Заголовок газетной статьи: Со скоростью 130 тысяч километров в час прочь от Земли (Борис Лысенко, «Известия», 21 февраля 1995) «Два ветерана американской космонавтики снова и снова удивляют своими неожиданными резервами энергии во время полета из Солнечной системы в карусель Млечного пути. В $1972$ и $1973$ годах с Земли к центру Млечного пути отправились два американских зонда — «Пионер-10» и «Пионер-11». Зонды летят по орбите, двигаясь по которой смогут вернуться на Землю лишь через $250$ миллионов лет. За прошедшие двадцать с лишним лет оба «Пионера» благополучно прошли астероидный пояс и со скоростью $130$ тысяч километров в час удаляются от Солнечной системы и находятся на расстоянии десяти миллиардов километров. Из-за огромного расстояния сигналы от спутников поступают на Землю с опозданием на $12$ часов. Космические корабли будут функционировать до тех пор, пока не иссякнут термоэлектрические генераторы, вырабатывающие энергию. В целях экономии на борту кораблей в рабочем состоянии находятся лишь жизненно важные приборы. Зонды измеряют «солнечный ветер», выясняют влияние гравитации на систему внешних планет, а также ищут доказательство наличия так называемых гравитационных волн, которые со скоростью света распространяют поле тяготения небесных тел. На случай встречи в бесконечных пространствах Вселенной с инопланетянами ученые из НАСА на борту «Пионера» прикрепили таблицу, на которой изображены мужчина и женщина, а также наша Солнечная система».
Используя данные из второго абзаца приведенной заметки, оцените, на какое максимальное расстояние от Солнца могут удалиться эти космические аппараты в течение ближайшего миллиарда лет.
Как изменится ответ, если использовать данные не второго, а третьего абзаца? Влиянием космических объектов вне Солнечной системы можно пренебречь. В стиле газетной публикации добавим, что свет от Солнца до Земли идет около $8~мин$.
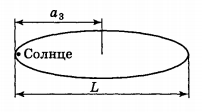
Используя данные из второго абзаца приведенной заметки, оцените, на какое максимальное расстояние от Солнца могут удалиться эти космические аппараты в течение ближайшего миллиарда лет.
Решение: Согласно имеющимся во втором абзаце статьи данным аппараты должны вернуться к Солнцу, а значит, их орбиты эллипсы, причем, очевидно, очень вытянутые, т.е. максимально удаленные точки орбиты находятся от Солнца на расстоянии порядка большой оси эллипса (см. рисунок).  Воспользуемся третьим законом Кеплера, чтобы найти длину большой полуоси этого эллипса. Пусть $T_{a}$ и $T_{З}$ — периоды обращения аппаратов и Земли вокруг Солнца, $a_{a}$ и $a_{З}$ — большие полуоси их орбит. Тогда $$ \frac{T_{a}^{2}}{T_{З}^{2}}=\frac{a_{a}^{3}}{a_{З}^{3}}, a_{a}^{3}=a_{З}^{3} \cdot \frac{T_{a}^{2}}{T_{З}^{2}}. $$ Расстояние от Солнца до Земли находим, используя скорость света и время его прохождения: $a_{З}=\tau c$. Получаем, что максимальное удаление аппаратов от Солнца $$ L=2 a_{a}=2 \tau c\left(T_{a} / T_{З}\right)^{2 / 3}, $$ где отношение $\frac{T_{a}}{T_{З}}$ согласно данным статьи равно $2.5 \cdot 10^{8}$. Отсюда $$ L \approx 2 \cdot 480 \cdot 3 \cdot 10^{8}\left(2.5 \cdot 10^{8}\right)^{2 / 3}~м \approx 1.2 \cdot 10^{17}~м \approx 1.2 \cdot 10^{14}~км. $$
Ответ: $$ L \approx 1.2 \cdot 10^{14}~км. $$

Как изменится ответ, если использовать данные не второго, а третьего абзаца?
Решение: Если же оценивать это расстояние из данных в третьем абзаце, получается совершенно иной результат. Во-первых, плохо согласуются между собой данные о расстоянии до аппаратов и о времени запаздывания сигналов: 1) $l_{a}=10^{10}~км \approx 67~а.е.$; 2) $l_{a}=\left(12 \cdot 3600 \cdot 3 \cdot 10^{5}\right)~км \approx 1.3 \cdot 10^{10}~км \approx 87~а.е.$ Во-вторых, независимо от того, на каком из этих расстояний находятся аппараты, указанная скорость $v_{0}=130000~км/ ч=36~км/с$ является гиперболической. Эта скорость настолько велика, что гравитационное взаимодействие с Солнцем способно уменьшить ее не более, чем на $1 \%$: $$ v_{\infty}^{2}=v_{0}^{2}-2 G M_{с} / l_{a}. $$ Известно, что $G M_{с}=v_{орб}^{2} R_{3}$, где $v_{орб}$ — орбитальная скорость Земли по орбите вокруг Солнца $\left(v_{орб} \approx 30~км/с\right), R_{З}$ — среднее расстояние от Земли до Солнца $(R_{З}=1~а.е.=149.6 \cdot 10^{6}~км)$. В результате получаем: $$ v_{\infty}^{2}=v_{0}^{2}-2 v_{орб}^{2} R_{З} / l_{a}. $$ Числовые оценки дают: $1)$ для $l_{a}=10^{10}~км$ $$ v_{\infty} \approx 35.7~км/с $$ $2)$ для $l_{a}=1.3 \cdot 10^{10}~км$ $$ v_{\infty} \approx 35.8~км/с. $$ В любом из этих случаев аппараты летят, практически равномерно удаляясь от Солнечной системы, и за миллиард лет улетят на расстояние $$ L \approx 1.1 \cdot 10^{18}~км. $$ Как видим, этот ответ на четыре порядка отличается от результата, полученного по данным из второго абзаца.
Ответ: $$ L \approx 1.1 \cdot 10^{18}~км. $$
Темы:
T, Механика, Кинематика, Всероссийские, Движение по окружности